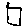
Label: house